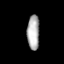
Tissue: prostate
Cell type: B cells
Senescence score: 0.6965
Nuclear area (px): 419
Mean DAPI intensity: 173.683